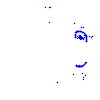
Particle: kaon